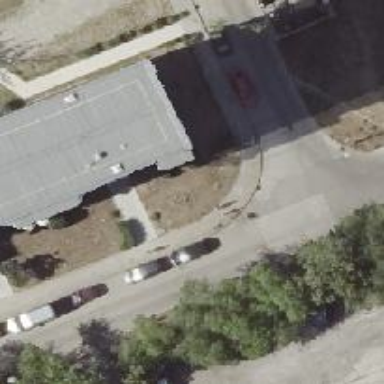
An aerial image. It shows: Sidewalk.